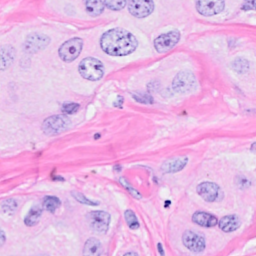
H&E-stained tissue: Breast